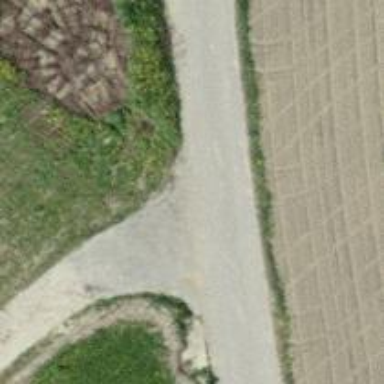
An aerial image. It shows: Gravel track with grade 2 tracktype.